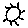
Label: sun